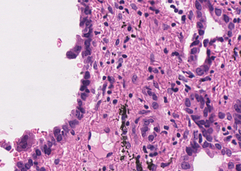
Tumor epithelial tissue: yes
Tumor-associated stroma tissue: yes
Normal tissue: no